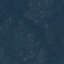
Land use / land cover: Forest